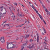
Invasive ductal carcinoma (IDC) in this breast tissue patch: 1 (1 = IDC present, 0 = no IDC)